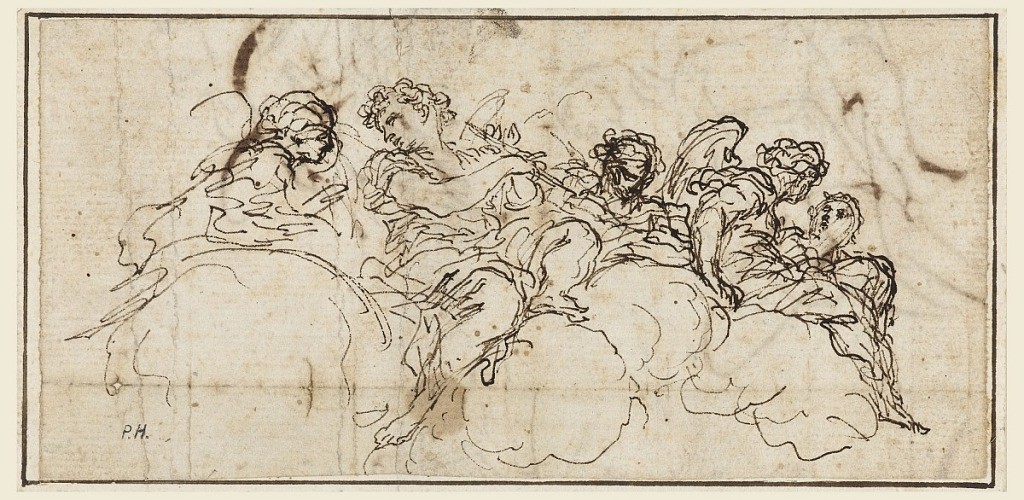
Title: Group of Angels on a Cloud Bank
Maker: Angelo Michele Colonna, 1600–1687
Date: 1630–50
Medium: Pen and black ink on paper, laid down
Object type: Drawing
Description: Five angels are grouped on a cloud bank.